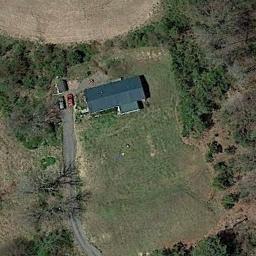
Label: residential